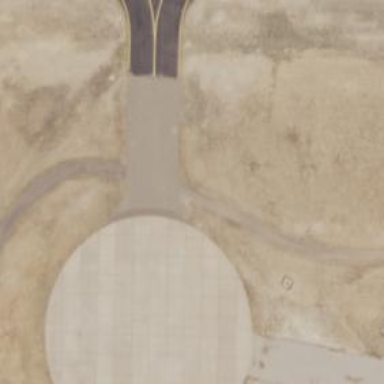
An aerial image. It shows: Image of taxiway at airport.